Question: I have problem rendering many circles on the screen using these code.
'''
float degree = 0;
unsigned int ctr = 0;
for(int xi = -3200; xi < 3200; xi+= 2*r)
{
for(int yi = 4800; yi > -4800; yi-= 2*r)
{
for(int i = 0; i < 360; ++i)
{
vertices.push_back(xi + r * cos(float(degree)));
vertices.push_back(yi + r * sin(float(degree)));
vertices.push_back(-8);
indices.push_back(i+ctr);
++degree;
}
ctr += 360;
degree = 0;
}
}
unsigned int i = 0;
for(i = 0; i < indices.size()/360; ++i)
{
glEnableClientState(GL_VERTEX_ARRAY);
glVertexPointer(3, GL_FLOAT, 0, &vertices[i*360]);
glLineWidth(1);
glDrawElements(GL_LINE_LOOP, 360, GL_UNSIGNED_INT, &indices[i*360]);
glDisableClientState(GL_VERTEX_ARRAY);
}
'''
Here is the result

In addition, the program crashes when I change xi value to [-6400, 6400]
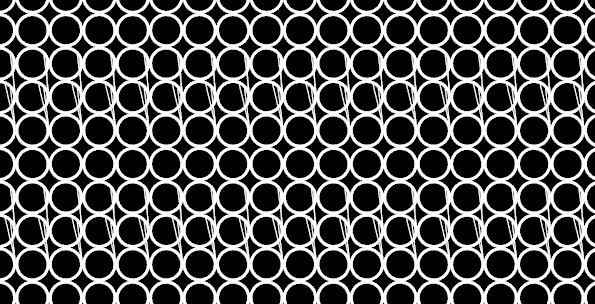
Answer: Leaving aside the questionable nature of this technique, you look to be accessing the indices incorrectly.
'''
glVertexPointer(3, GL_FLOAT, 0, &vertices[i*360]);
glDrawElements(GL_LINE_LOOP, 360, GL_UNSIGNED_INT, &indices[i*360]);
'''
The indices of glDrawElements specify an offset from the vertices at glVertexPointer. You've defined the indices as relative to the start of the vertex buffer:
'''
indices.push_back(i+ctr);
'''
But you're moving the buffer offset for each circle you draw. So in your indices buffer, the second circle starts at index 360. But when you draw the second circle, you also move the vertex pointer such that index 360 is the 0th element of the pointer.
Then when you try to access index 360, you're actually accessing element 720 (360 + start of buffer @360).